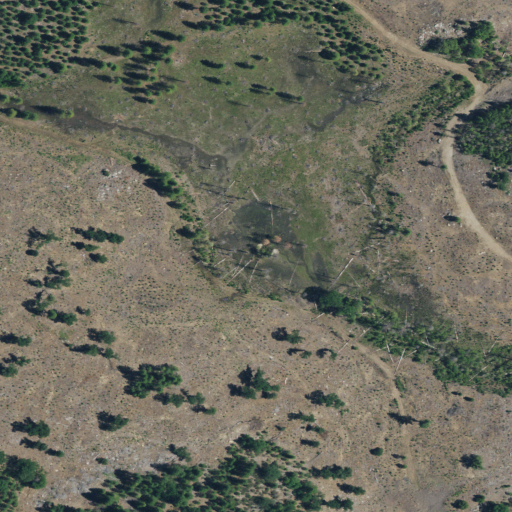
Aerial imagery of plain(s) in California named Sourgrass Meadow containing shrub, grassland, and evergreen forest